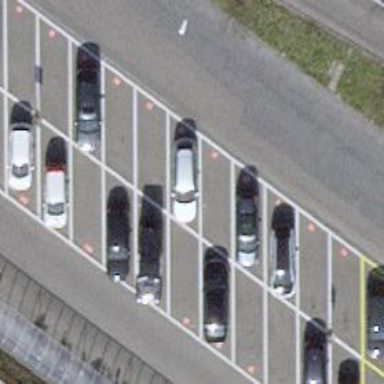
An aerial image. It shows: Paved parking area with park and ride facility available.